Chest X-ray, PA view. Patient: 54 years old, sex M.
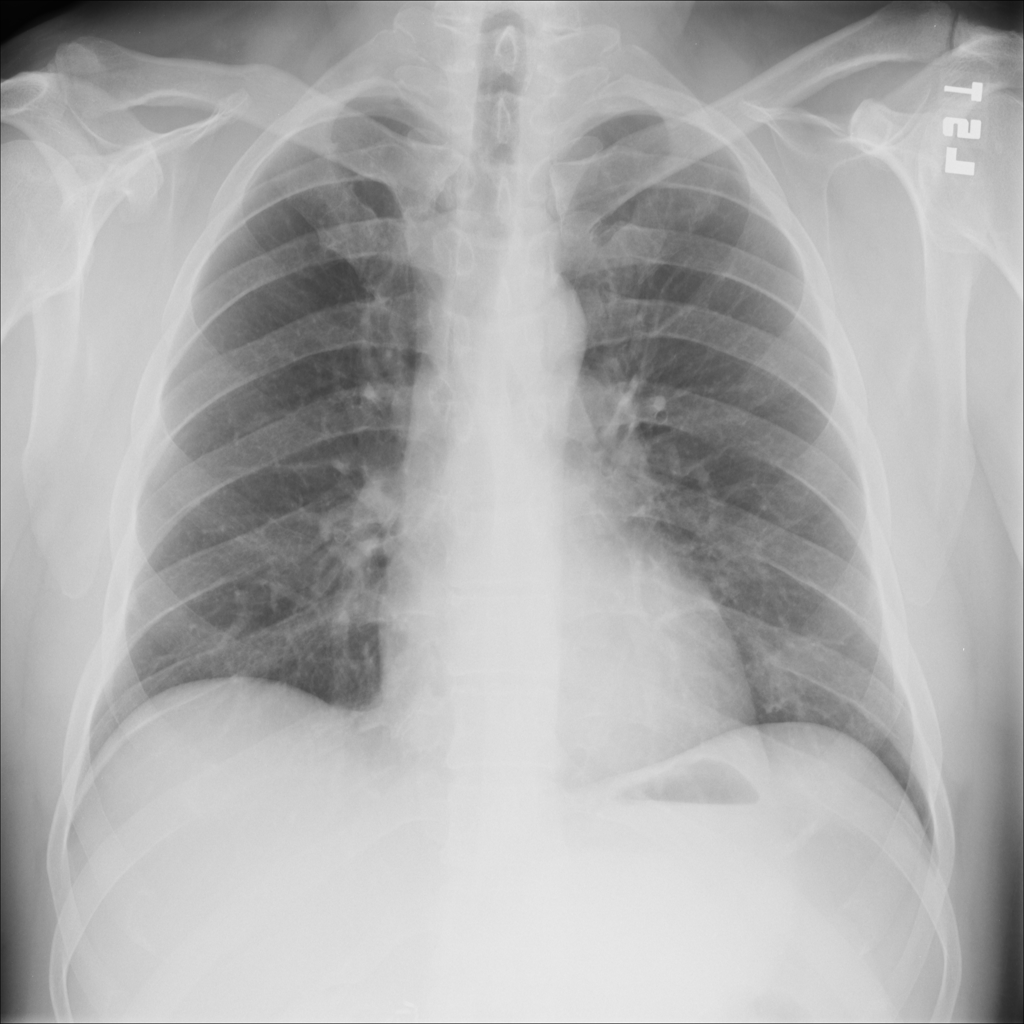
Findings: No Finding